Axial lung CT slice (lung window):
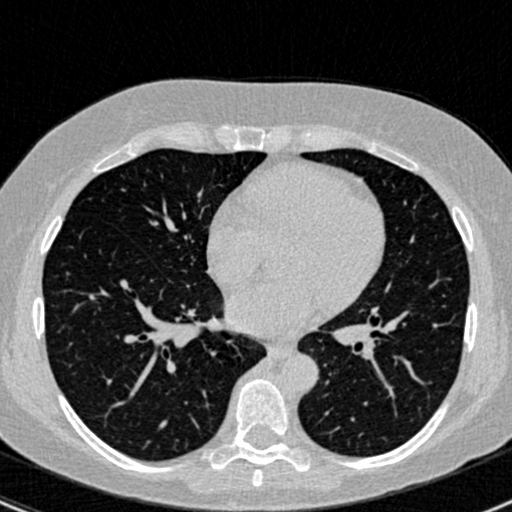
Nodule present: no